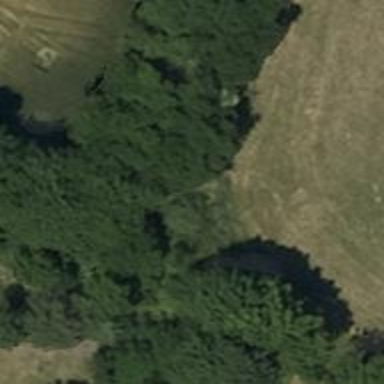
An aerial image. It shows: Row of deciduous broadleaved trees.